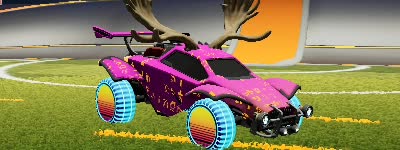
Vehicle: octane